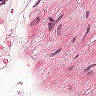
Metastatic tissue present: no